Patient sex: F
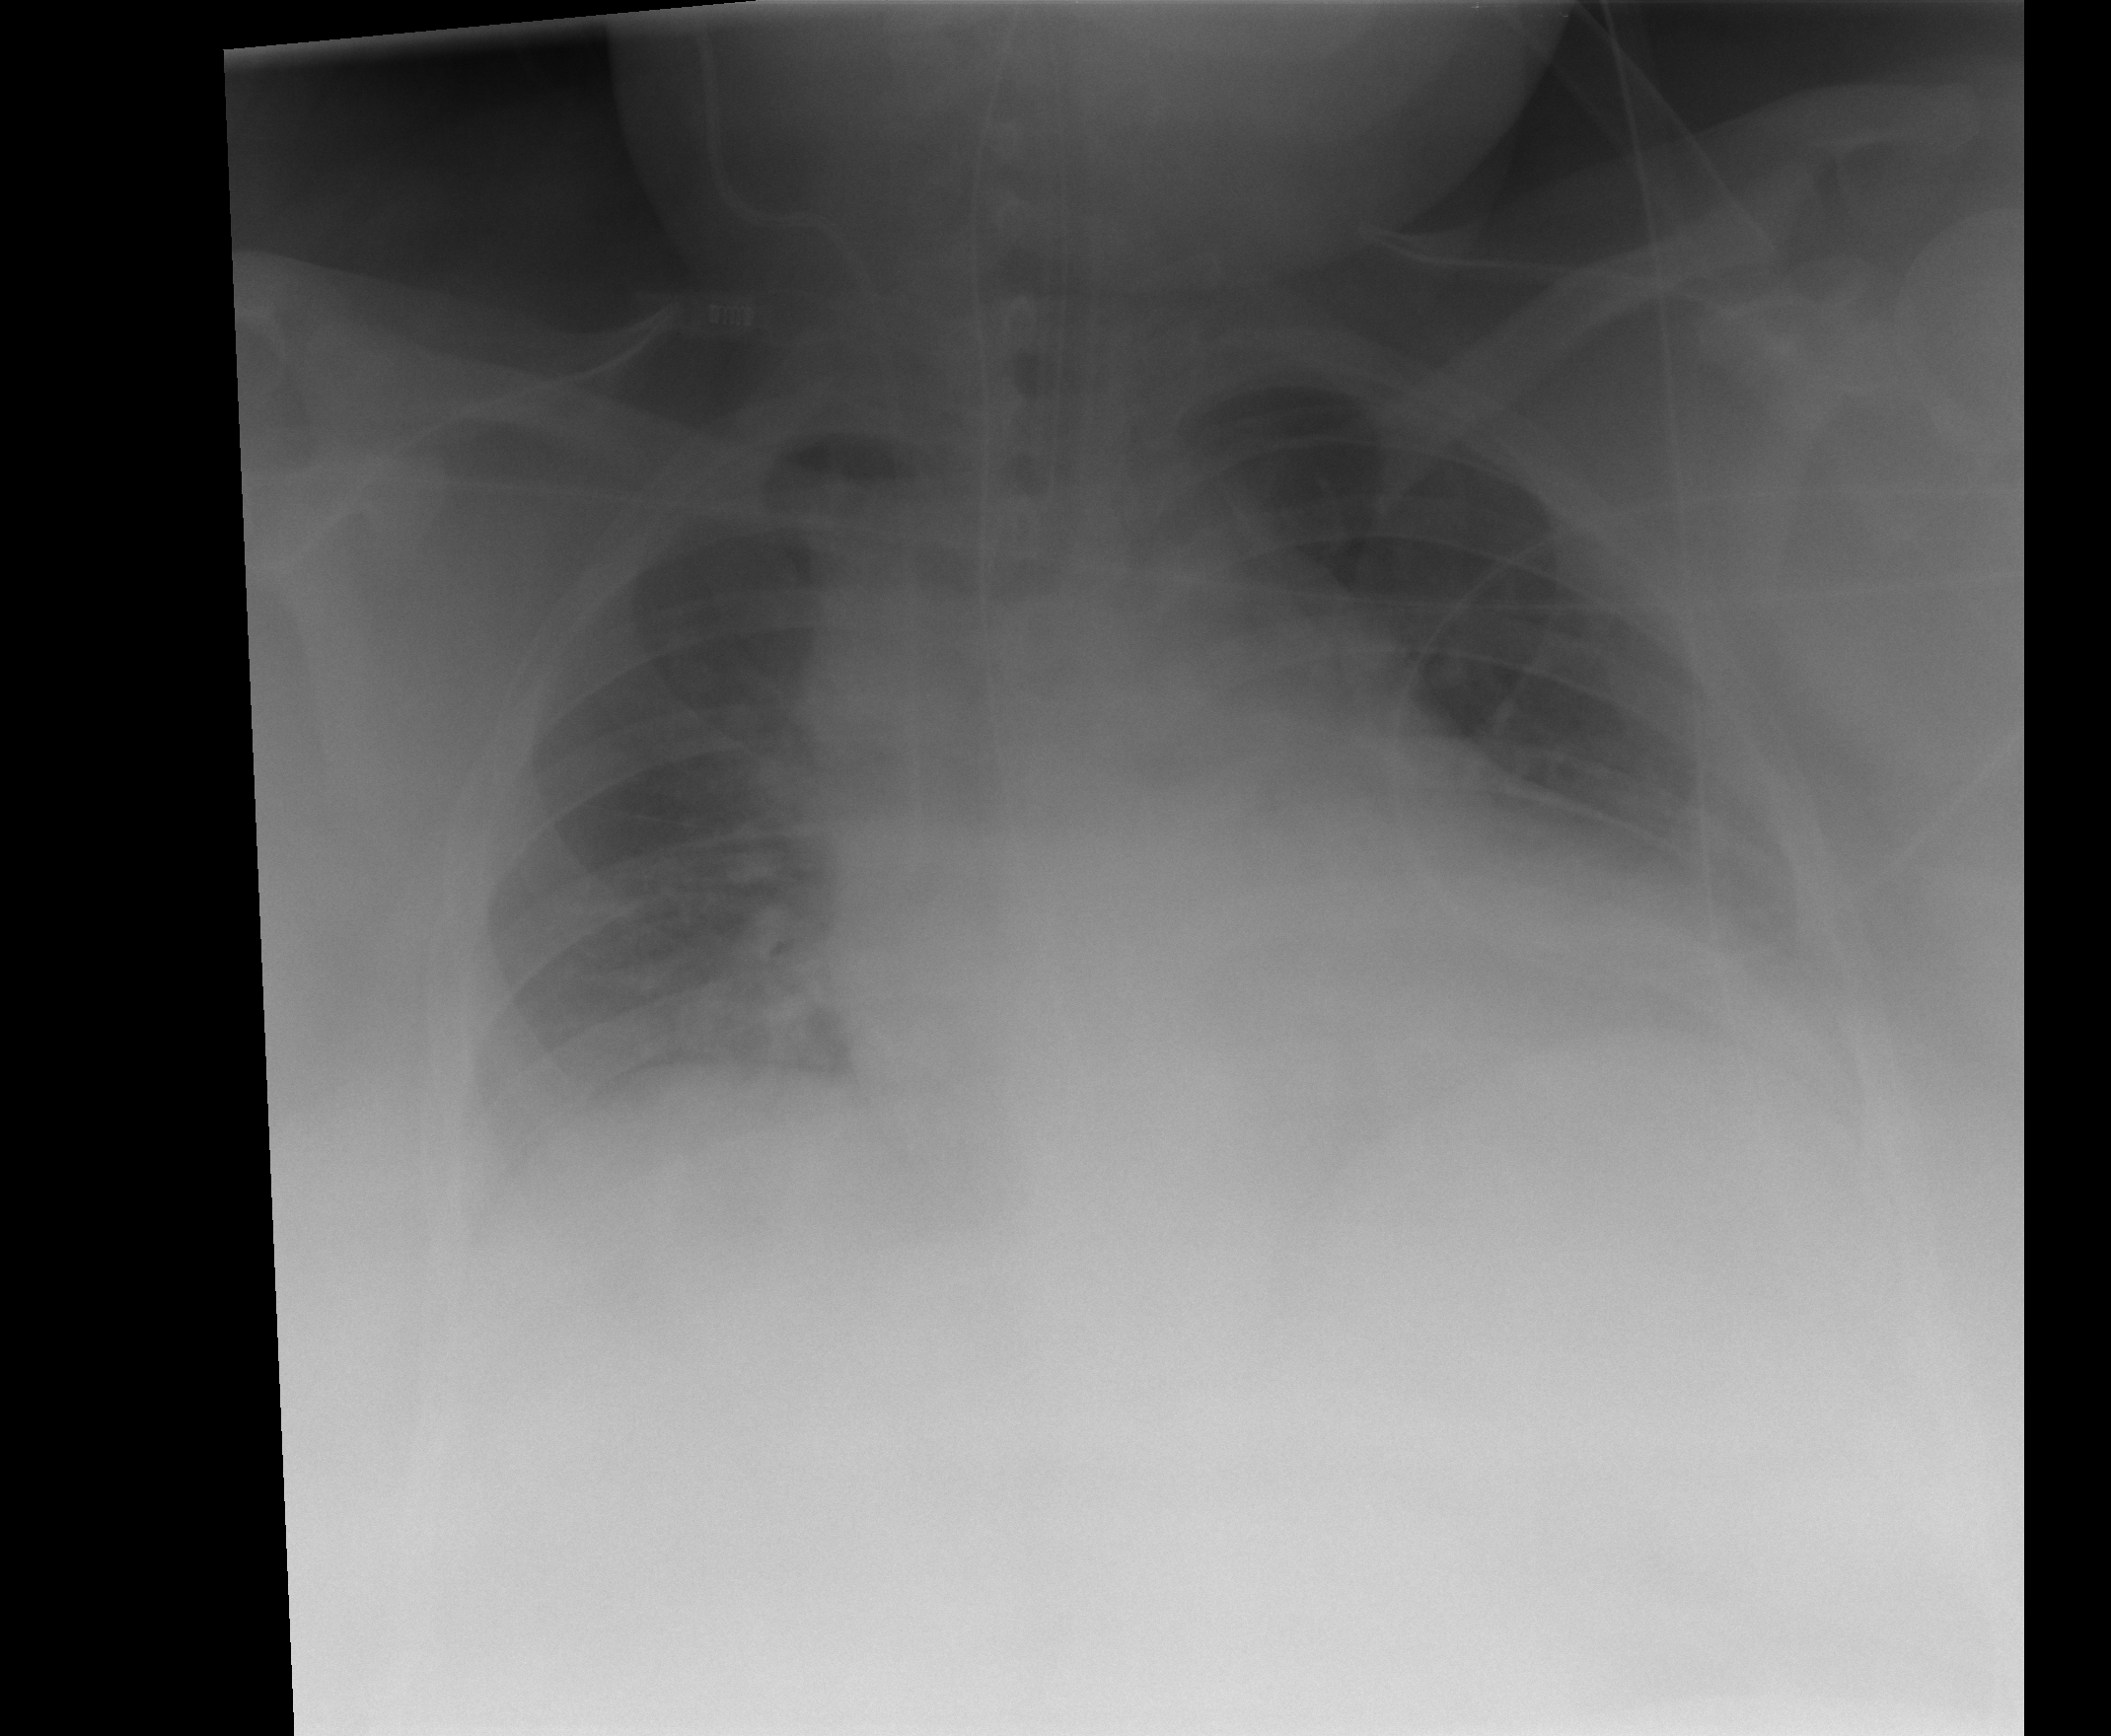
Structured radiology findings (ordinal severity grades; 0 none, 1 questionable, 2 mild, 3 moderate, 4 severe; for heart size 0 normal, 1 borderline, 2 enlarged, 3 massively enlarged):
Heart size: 2
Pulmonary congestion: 2
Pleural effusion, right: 0
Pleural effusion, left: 2
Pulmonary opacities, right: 0
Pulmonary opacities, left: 0
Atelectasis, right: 0
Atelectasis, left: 2